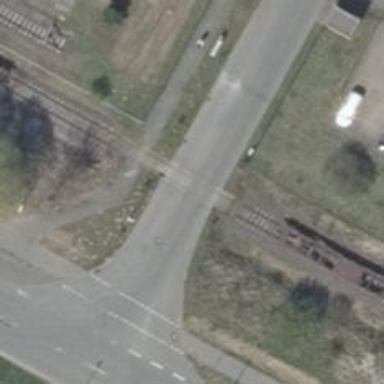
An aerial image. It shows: Railway level crossing.